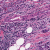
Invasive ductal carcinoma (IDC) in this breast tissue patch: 0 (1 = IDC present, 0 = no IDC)